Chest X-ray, PA view. Patient: 34 years old, sex F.
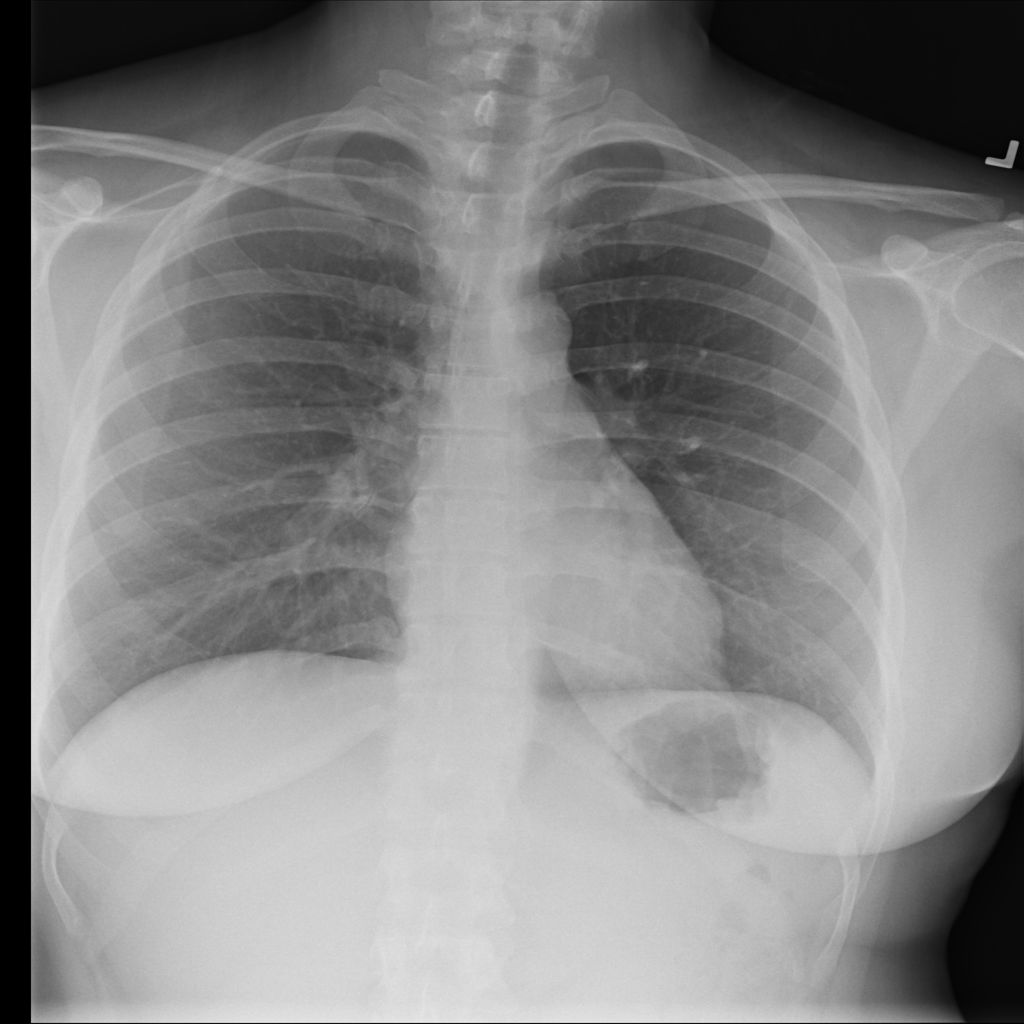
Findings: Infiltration